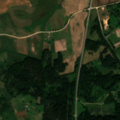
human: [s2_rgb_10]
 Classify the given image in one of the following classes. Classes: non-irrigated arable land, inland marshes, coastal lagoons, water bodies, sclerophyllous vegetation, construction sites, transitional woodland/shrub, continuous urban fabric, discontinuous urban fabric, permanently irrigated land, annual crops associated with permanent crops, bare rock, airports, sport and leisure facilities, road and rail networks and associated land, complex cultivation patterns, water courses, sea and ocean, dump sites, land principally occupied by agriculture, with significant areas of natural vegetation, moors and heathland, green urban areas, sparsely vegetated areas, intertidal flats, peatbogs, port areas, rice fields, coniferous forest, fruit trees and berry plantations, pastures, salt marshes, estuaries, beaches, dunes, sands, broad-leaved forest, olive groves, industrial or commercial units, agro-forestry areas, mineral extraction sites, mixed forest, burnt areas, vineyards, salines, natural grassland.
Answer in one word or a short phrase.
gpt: non-irrigated arable land, pastures, complex cultivation patterns, land principally occupied by agriculture, with significant areas of natural vegetation, mixed forest, transitional woodland/shrub